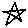
Label: star